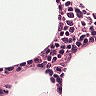
Metastatic tissue present: no